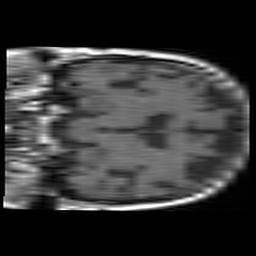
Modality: T1w
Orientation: coronal
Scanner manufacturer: philips
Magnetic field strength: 1.5 T
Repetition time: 0.7047 s
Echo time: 0.015 s